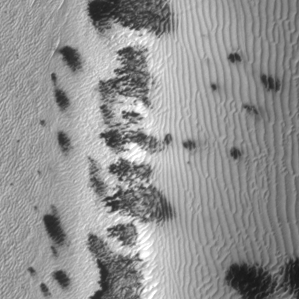
Label: frost